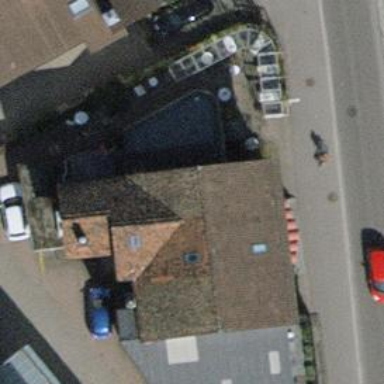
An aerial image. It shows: Café.